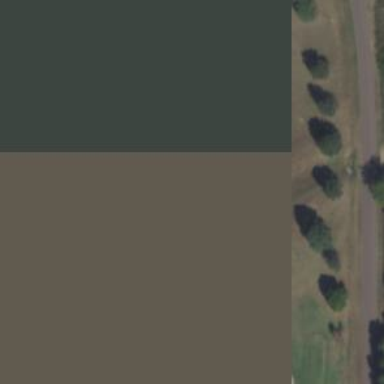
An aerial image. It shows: Grassy area designated as golf fairway.